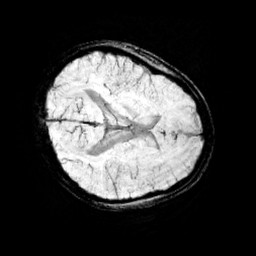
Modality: minIP
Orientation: axial
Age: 11
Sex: female
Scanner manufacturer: siemens
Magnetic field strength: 3 T
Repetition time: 0.027 s
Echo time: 0.02 s